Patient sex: F
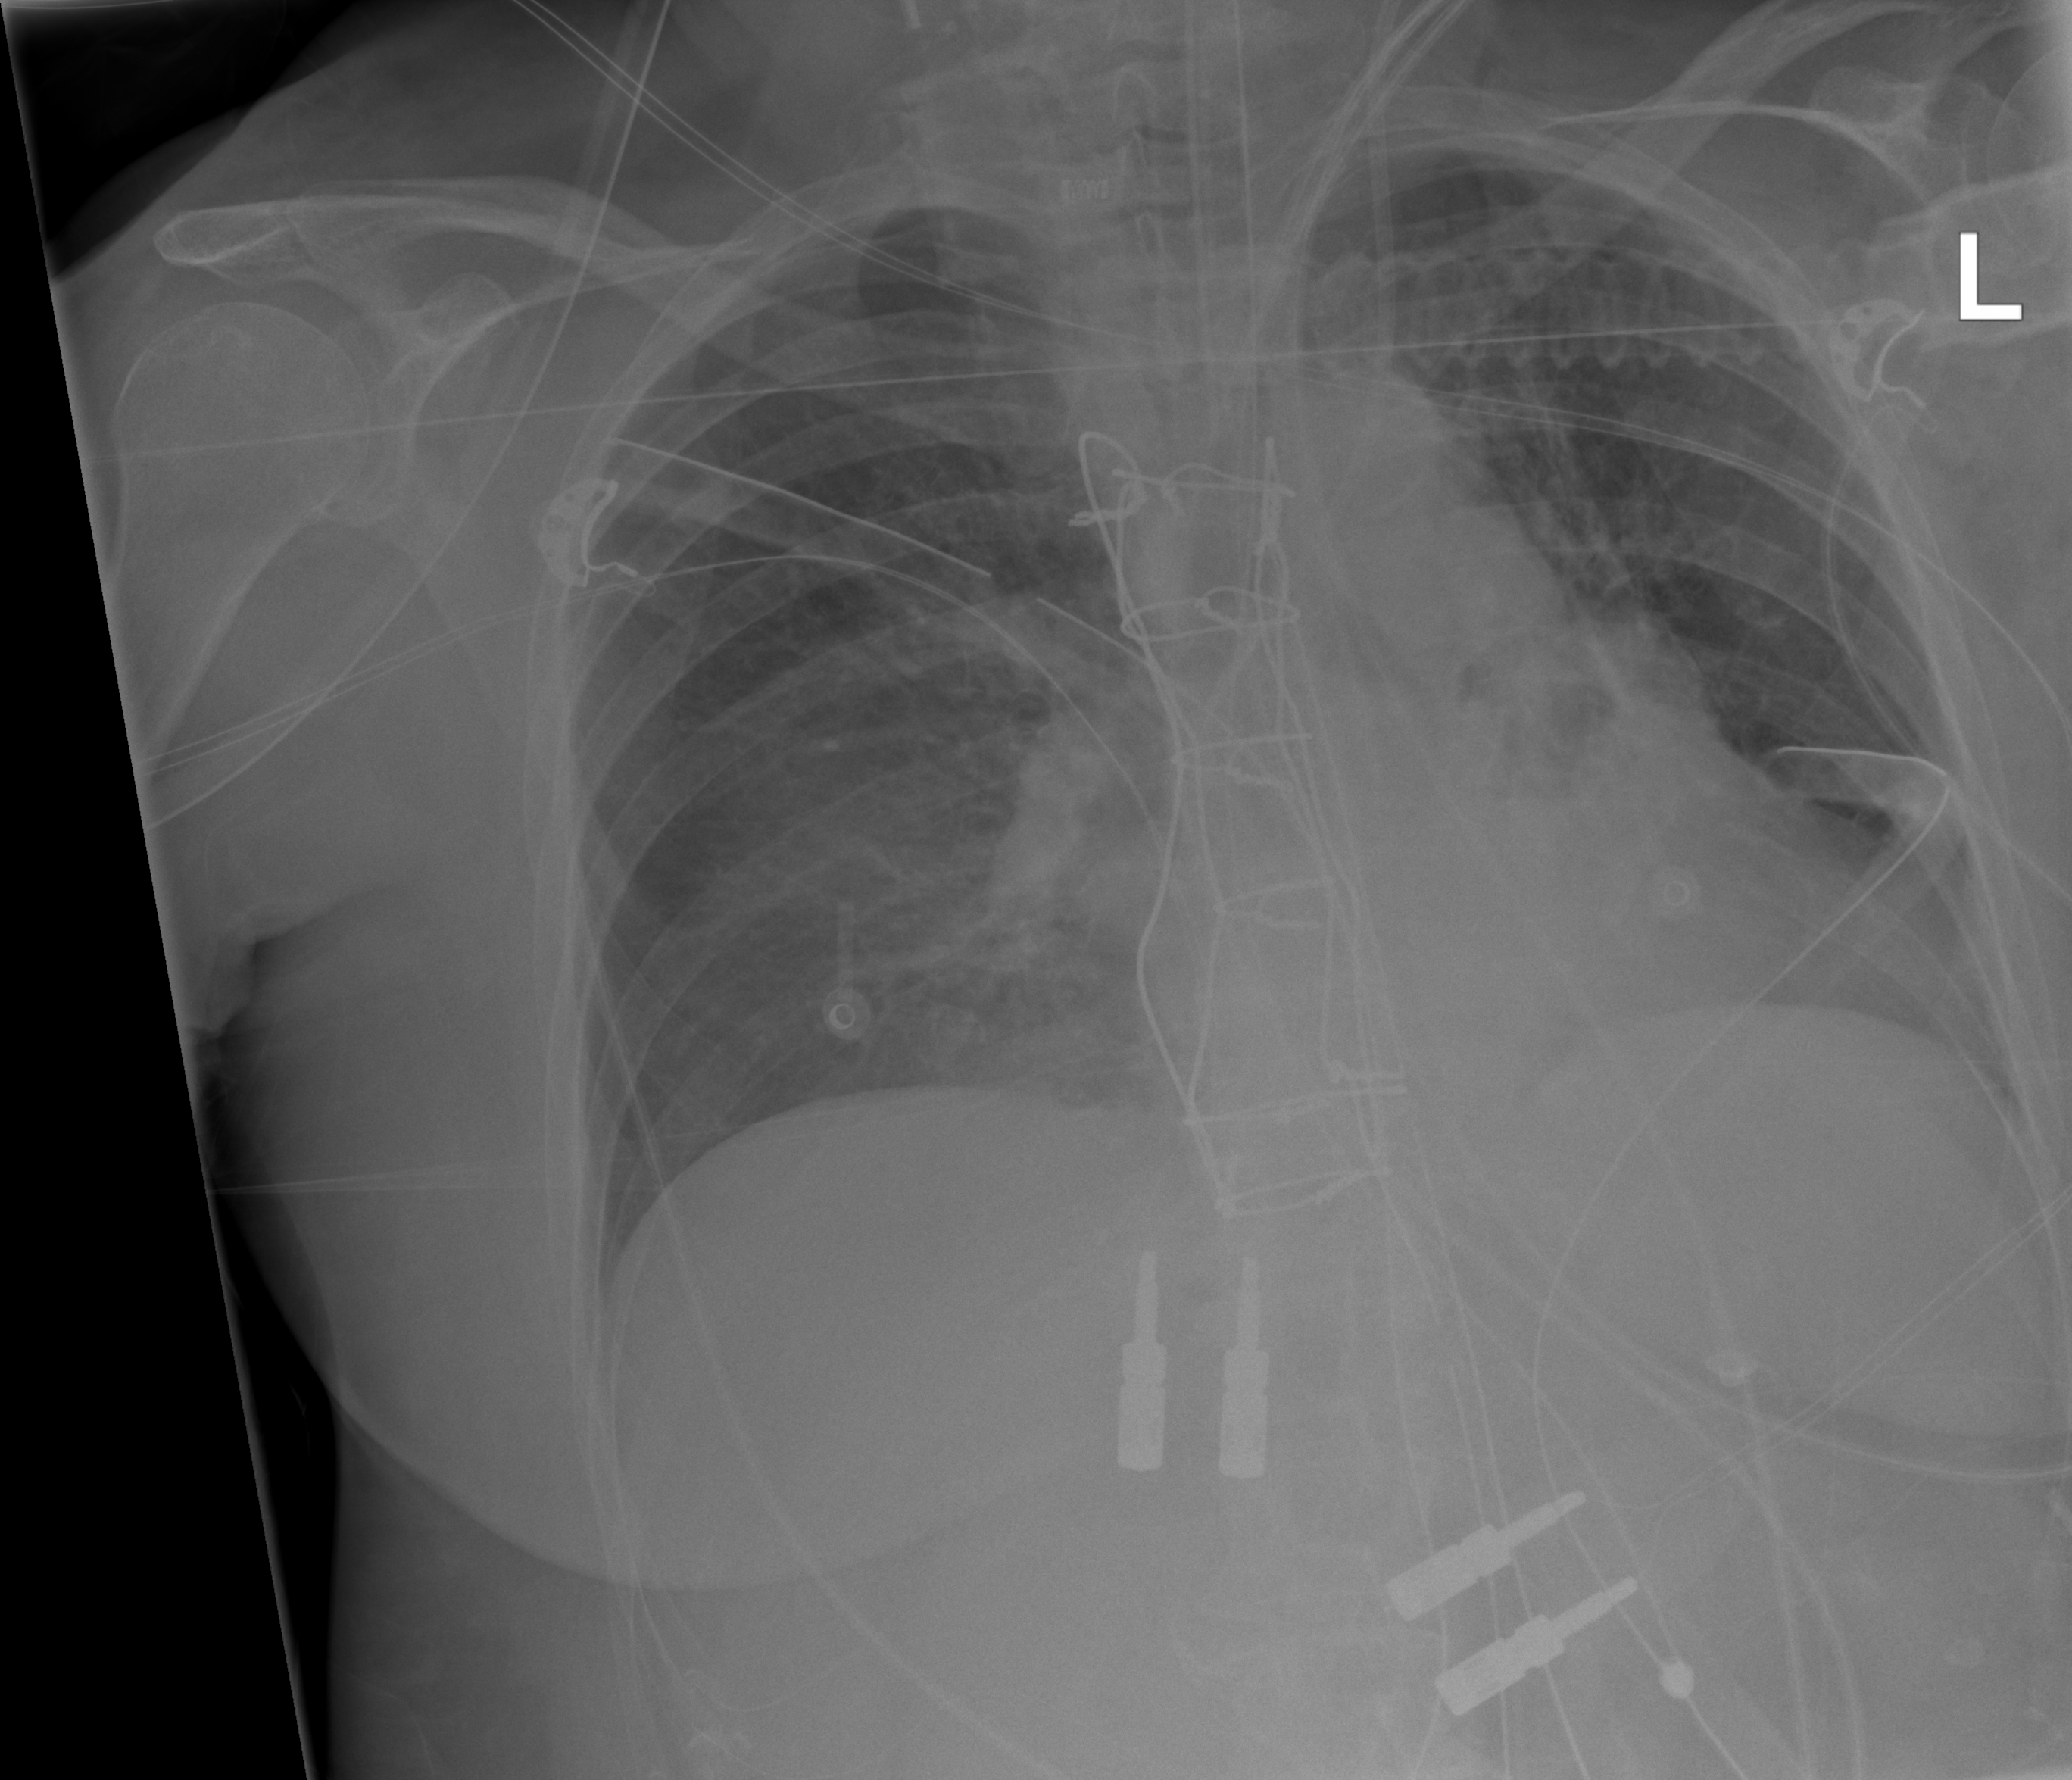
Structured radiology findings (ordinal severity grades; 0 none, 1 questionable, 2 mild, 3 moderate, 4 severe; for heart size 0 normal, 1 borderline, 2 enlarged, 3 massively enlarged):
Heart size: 2
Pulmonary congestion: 2
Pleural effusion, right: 0
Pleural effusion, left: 0
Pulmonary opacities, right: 2
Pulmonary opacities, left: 2
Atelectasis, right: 2
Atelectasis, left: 2